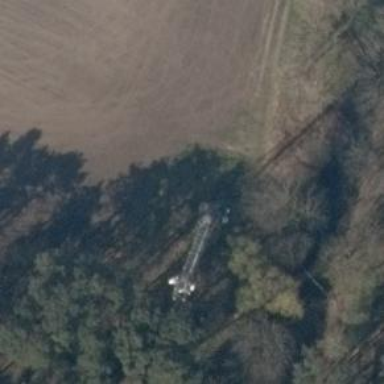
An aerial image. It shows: Communication tower.